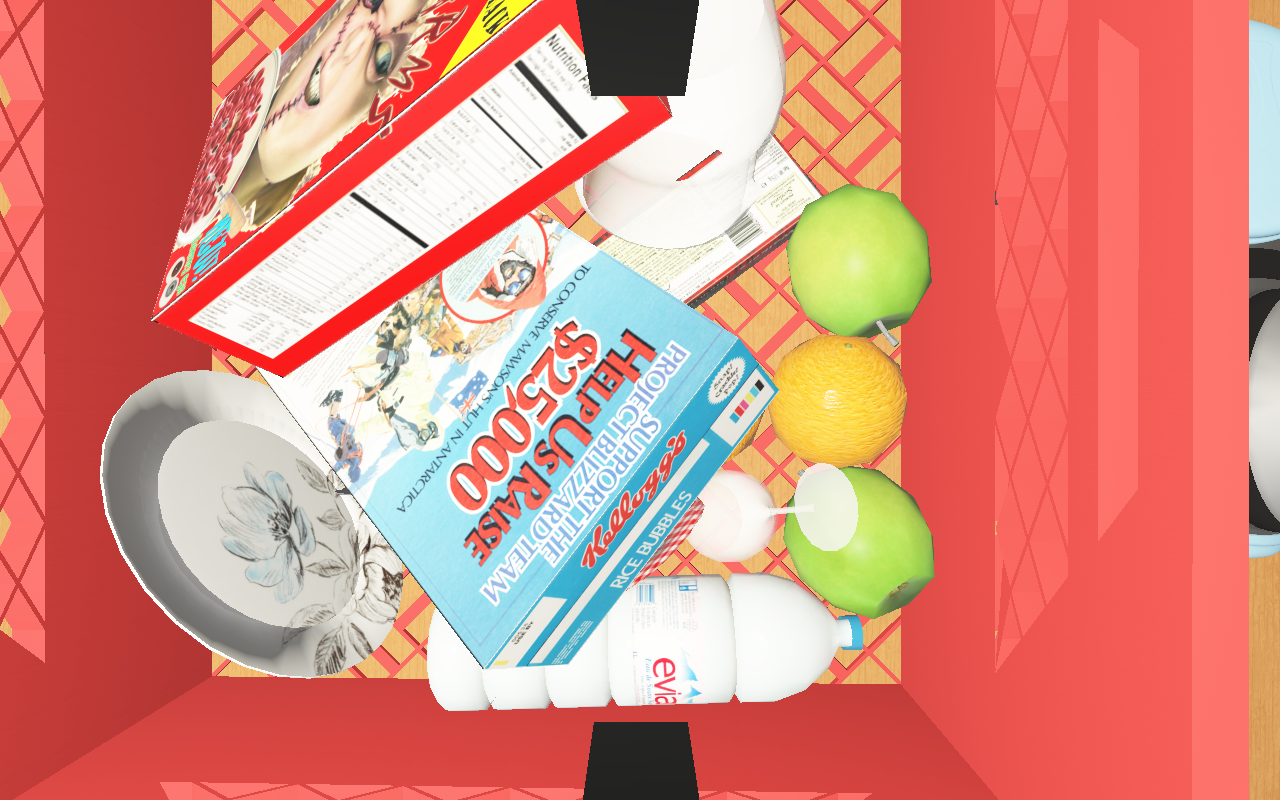
Objects in the scene:
water bottle
orange
plate
glass
wineglass
cereal box
cereal box
biscuit box